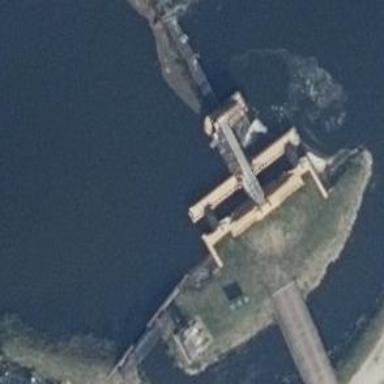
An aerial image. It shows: Weir in waterway.